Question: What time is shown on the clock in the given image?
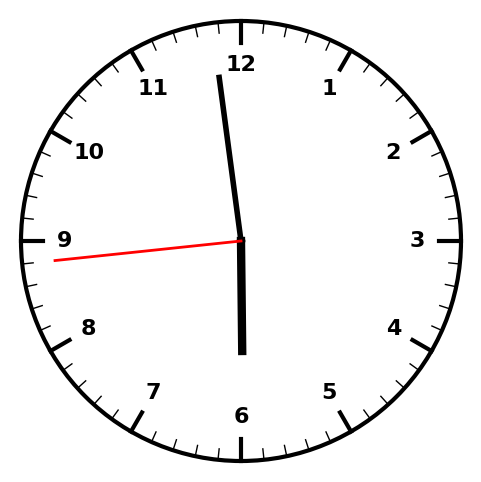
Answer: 05:58:44